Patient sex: M
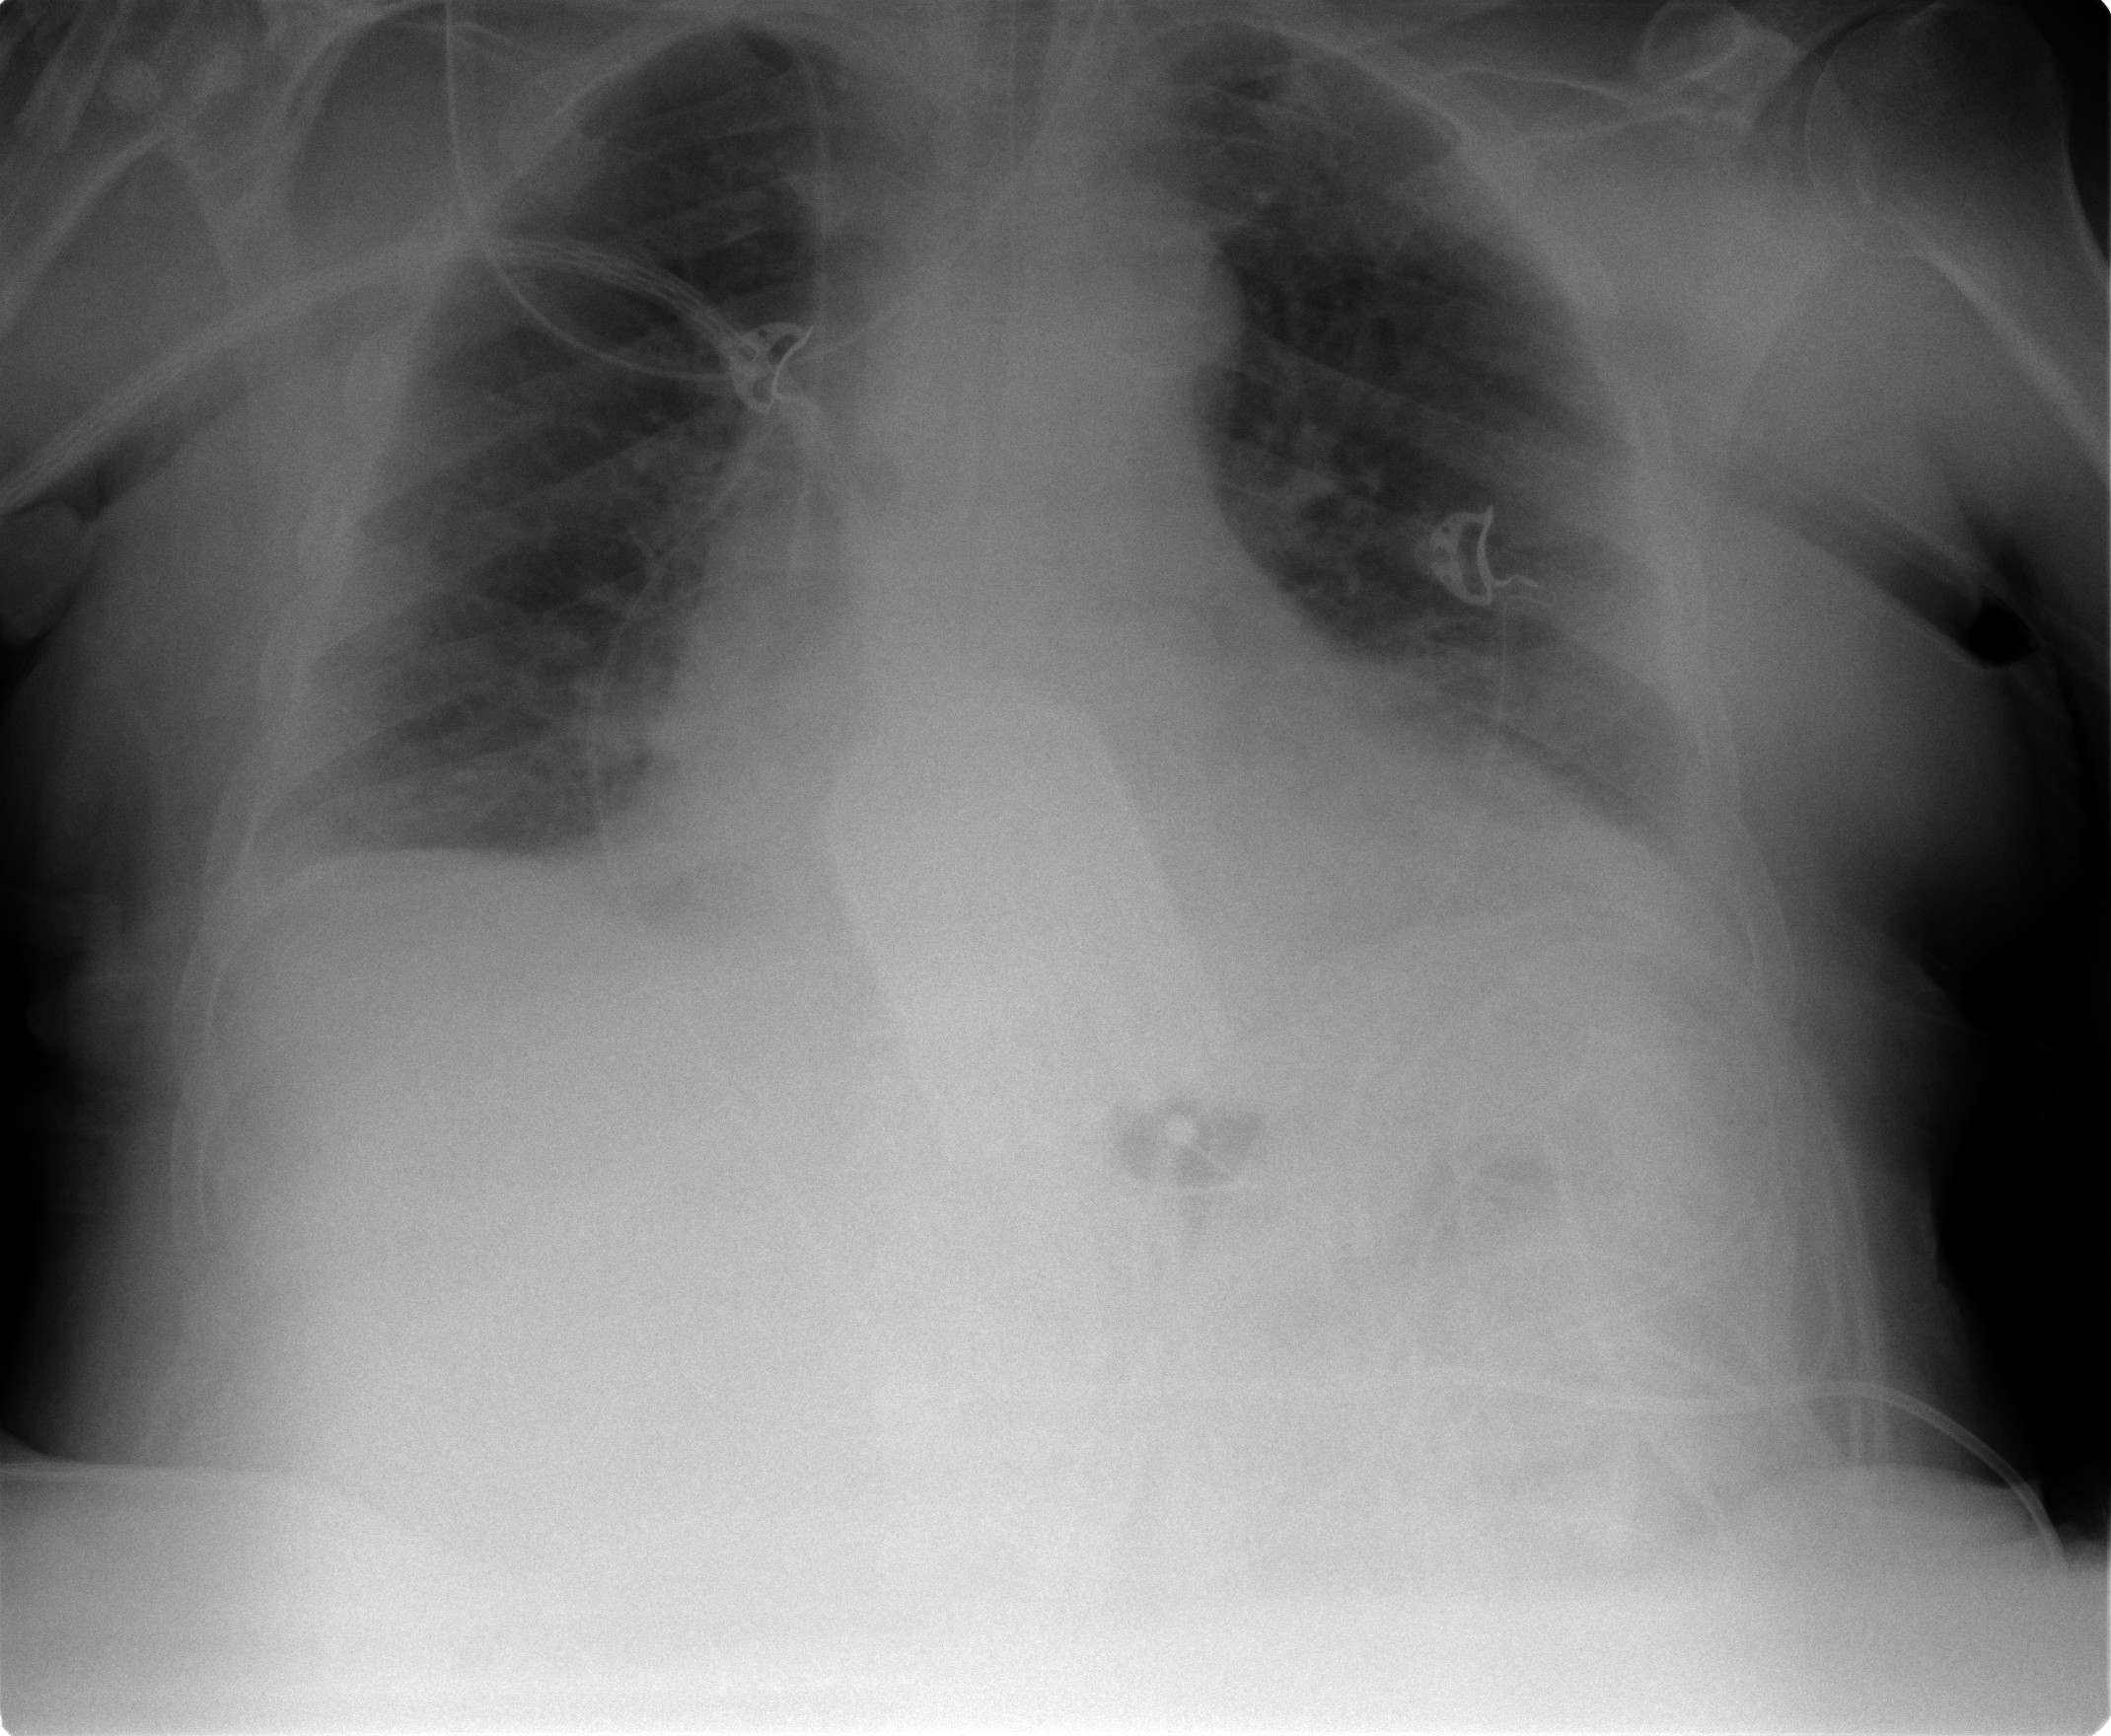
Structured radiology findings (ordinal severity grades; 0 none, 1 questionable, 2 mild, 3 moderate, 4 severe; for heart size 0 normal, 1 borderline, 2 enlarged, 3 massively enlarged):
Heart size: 2
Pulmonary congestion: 0
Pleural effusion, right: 0
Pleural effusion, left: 0
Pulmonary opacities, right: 0
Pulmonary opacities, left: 0
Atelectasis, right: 2
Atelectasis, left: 2